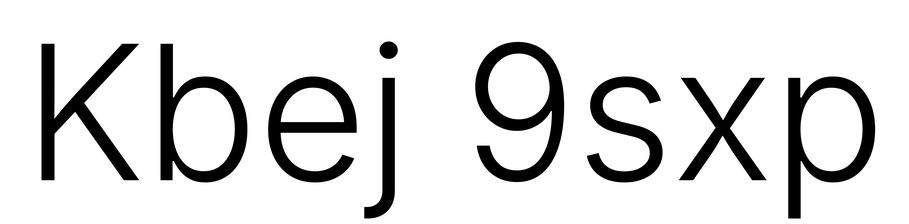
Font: Inter_Light